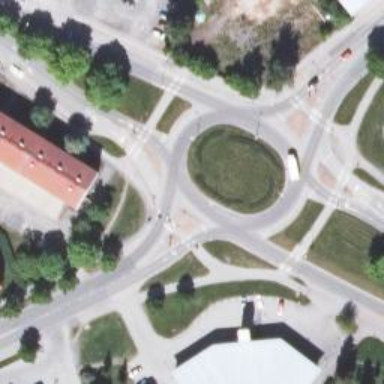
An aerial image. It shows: Secondary road made of asphalt leading to roundabout.